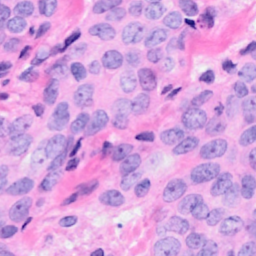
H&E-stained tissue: Breast